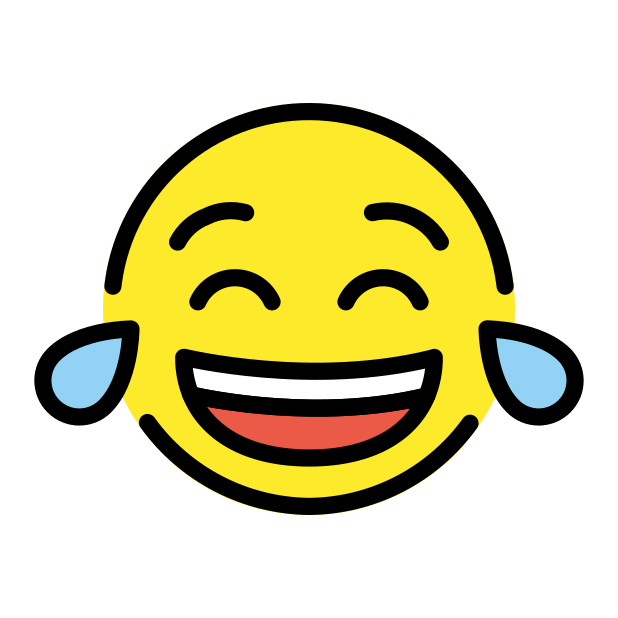
Emoji: 😂
Name: face with tears of joy
Unicode: 0x1f602